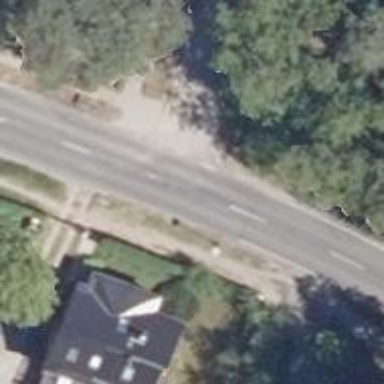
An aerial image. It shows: Asphalt road with primary importance. There are sidewalks on both sides and dedicated lane for cycling on both sides as well.